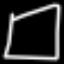
Label: square